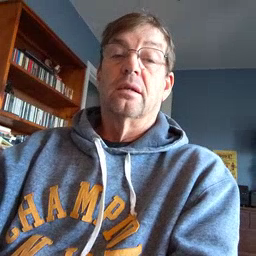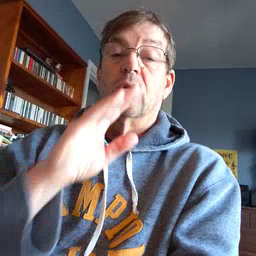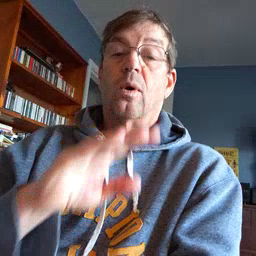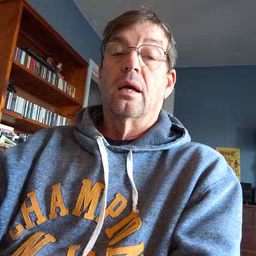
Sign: quiet